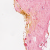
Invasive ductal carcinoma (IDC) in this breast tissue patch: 0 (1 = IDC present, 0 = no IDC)